Field crop: maize
Growth stage: 2
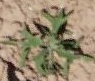
Species: atriplex